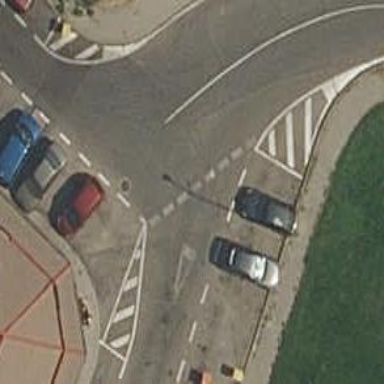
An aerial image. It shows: Road with "give way" sign.